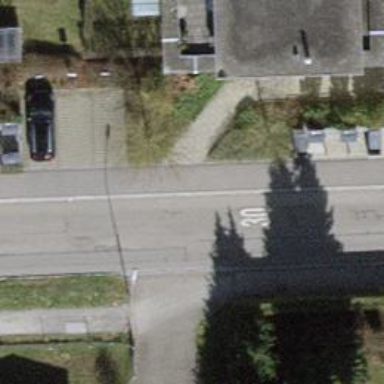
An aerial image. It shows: Unclassified asphalt road with sidewalks on both sides.